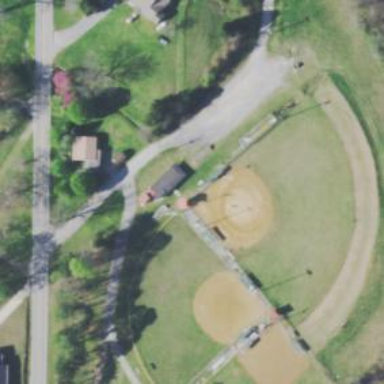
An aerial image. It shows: Baseball pitch for leisure land activities.